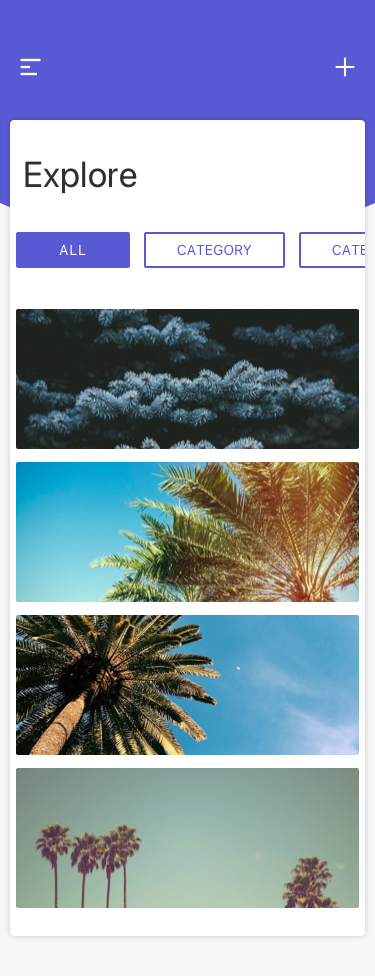
Text in this UI design:
ALL
CATEGORY
CATEGORY
Explore